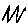
Label: zigzag